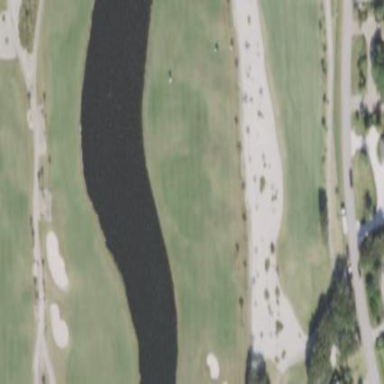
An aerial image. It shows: Grassy golf fairway.